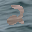
Label: 2